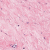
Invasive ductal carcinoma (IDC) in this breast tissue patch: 0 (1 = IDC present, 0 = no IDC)